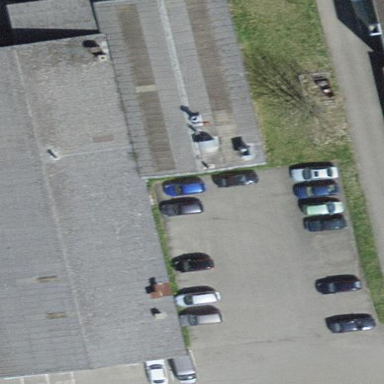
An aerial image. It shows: Commercial building.